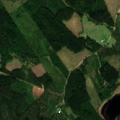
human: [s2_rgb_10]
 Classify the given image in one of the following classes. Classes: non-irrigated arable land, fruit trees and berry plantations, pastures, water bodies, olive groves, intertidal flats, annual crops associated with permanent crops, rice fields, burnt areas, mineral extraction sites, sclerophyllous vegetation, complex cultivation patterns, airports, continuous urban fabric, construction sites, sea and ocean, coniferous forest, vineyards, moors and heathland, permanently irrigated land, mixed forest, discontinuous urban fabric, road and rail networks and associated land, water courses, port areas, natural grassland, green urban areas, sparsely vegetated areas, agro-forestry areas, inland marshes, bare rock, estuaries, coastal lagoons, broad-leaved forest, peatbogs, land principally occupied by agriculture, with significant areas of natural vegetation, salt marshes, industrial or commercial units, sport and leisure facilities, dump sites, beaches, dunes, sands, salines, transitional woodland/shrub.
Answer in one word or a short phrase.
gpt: coniferous forest, mixed forest, transitional woodland/shrub